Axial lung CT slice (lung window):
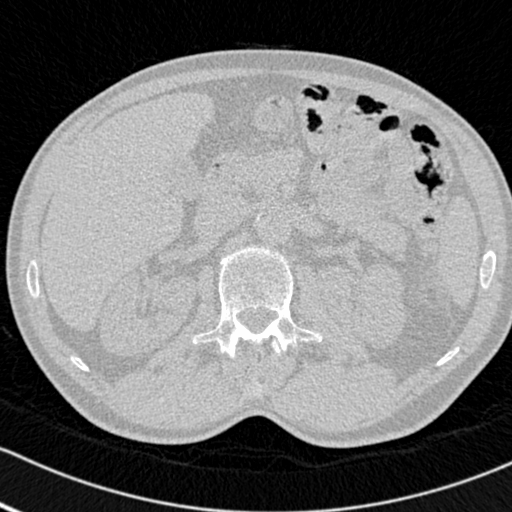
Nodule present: no